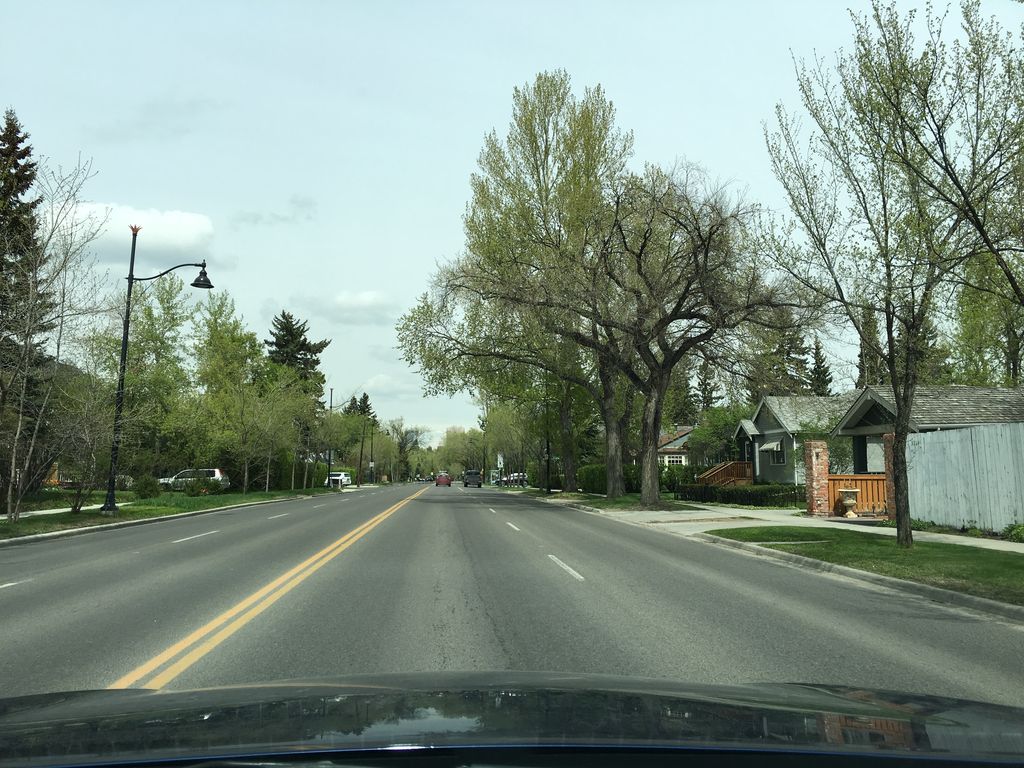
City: calgary